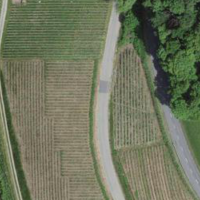
EUNIS habitat code: 40
Species observed at this site:
Hippocrepis comosa